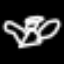
Label: angel